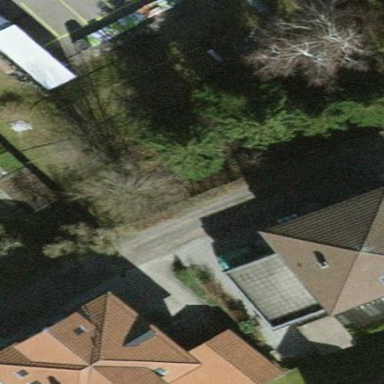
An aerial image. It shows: Hipped-roof building with apartments.